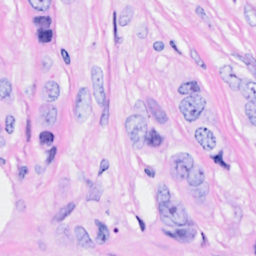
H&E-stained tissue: Breast